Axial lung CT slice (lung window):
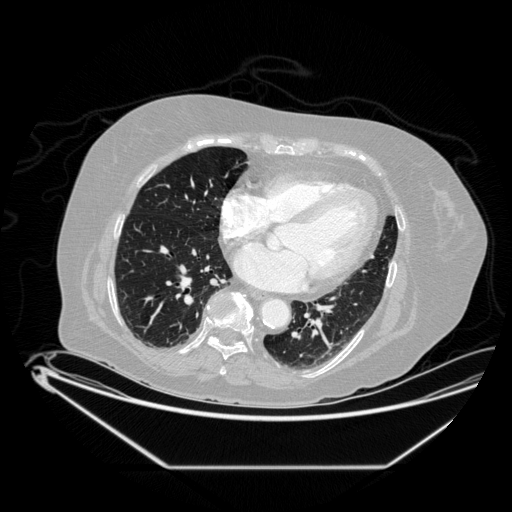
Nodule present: no